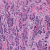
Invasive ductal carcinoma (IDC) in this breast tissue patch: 1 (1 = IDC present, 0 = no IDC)